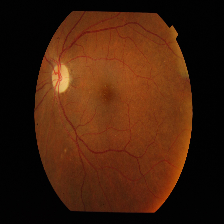
Diabetic retinopathy grade: Mild